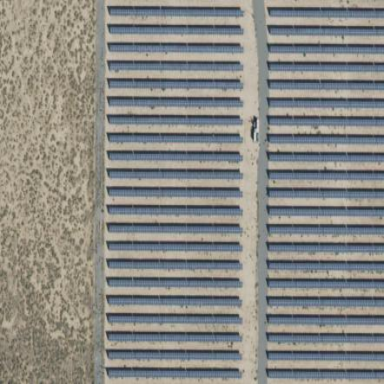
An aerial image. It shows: Solar power plant utilizing photovoltaic technology.